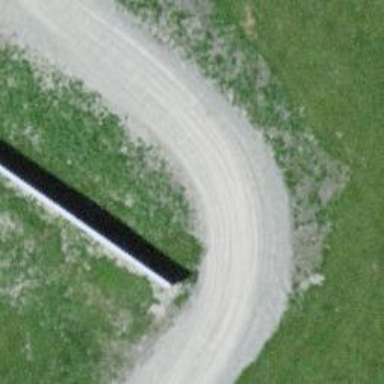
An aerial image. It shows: Track with grade 2 gravel surface.